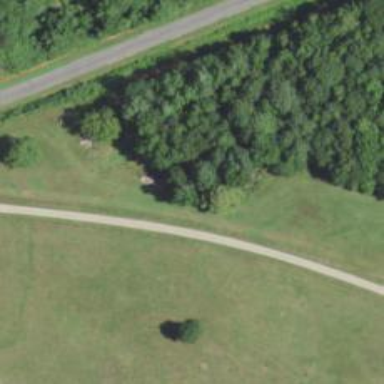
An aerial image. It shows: Driveway.